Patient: sex F, age 69
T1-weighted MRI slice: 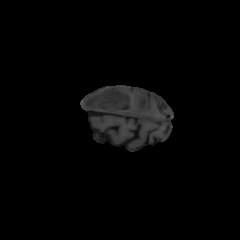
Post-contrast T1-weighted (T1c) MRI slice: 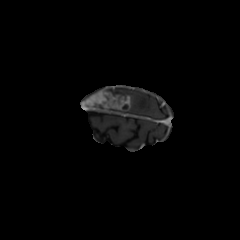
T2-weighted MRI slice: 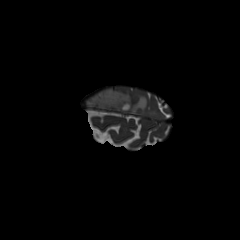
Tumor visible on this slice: yes
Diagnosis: Glioblastoma, IDH-wildtype
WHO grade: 4